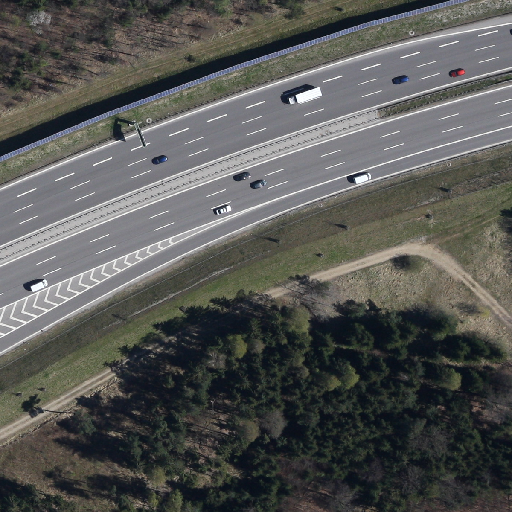
Referring expression: car driving on the road